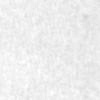
Label: no_change